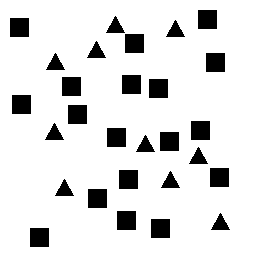
Squares: 18
Triangles: 10
Stars: 0
Total shapes: 28